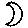
Label: moon